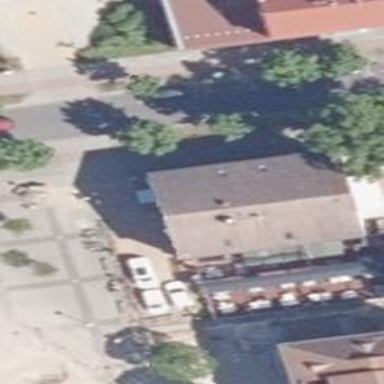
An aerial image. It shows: Restaurant in building.